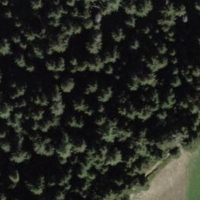
EUNIS habitat code: 43
Species observed at this site:
Sorbus aucuparia